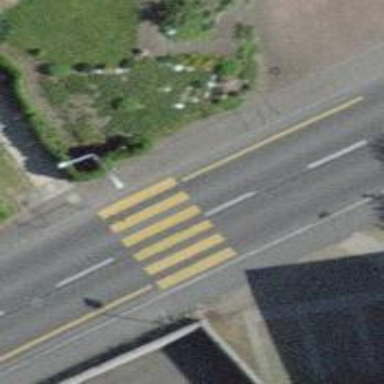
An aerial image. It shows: Footway with asphalt surface featuring zebra crossing.